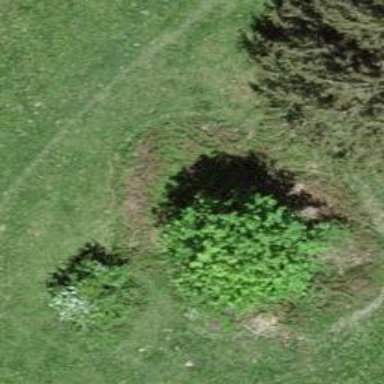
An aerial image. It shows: Sinkhole in the natural landscape.